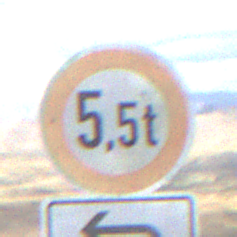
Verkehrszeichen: TatsaechlicheMasse
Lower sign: RichtungsangabeDurchPfeile2
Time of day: Midday
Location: Outdoor (Nature)
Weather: PartlyCloudy
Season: NotSpecified
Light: Natural